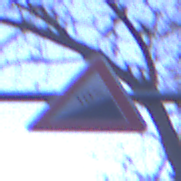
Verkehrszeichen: Steigung10
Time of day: Night
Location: Outdoor (Suburban)
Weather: PartlyCloudy
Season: NotSpecified
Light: Artificial